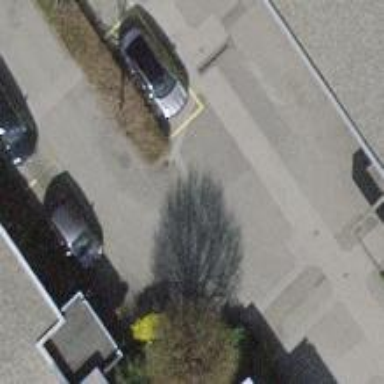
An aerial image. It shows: Alley classified as service road.